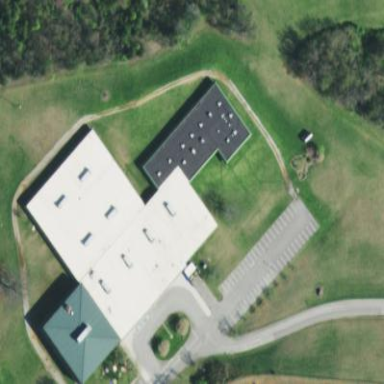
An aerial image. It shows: School building.